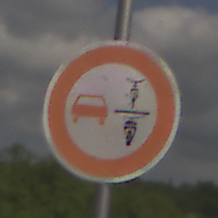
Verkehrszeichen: VerbotUeberholenEinspurigeFahrzeuge
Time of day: Midday
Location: Outdoor (RoadRail)
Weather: PartlyCloudy
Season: NotSpecified
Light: Natural